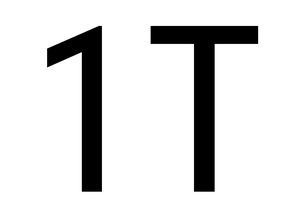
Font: Roboto_Condensed_Regular